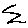
Label: zigzag